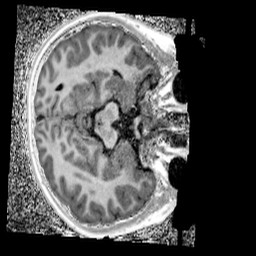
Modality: UNIT1_denoised
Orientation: axial
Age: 9
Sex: male
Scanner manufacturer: siemens
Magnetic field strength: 3 T
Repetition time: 4 s
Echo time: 0.00299 s